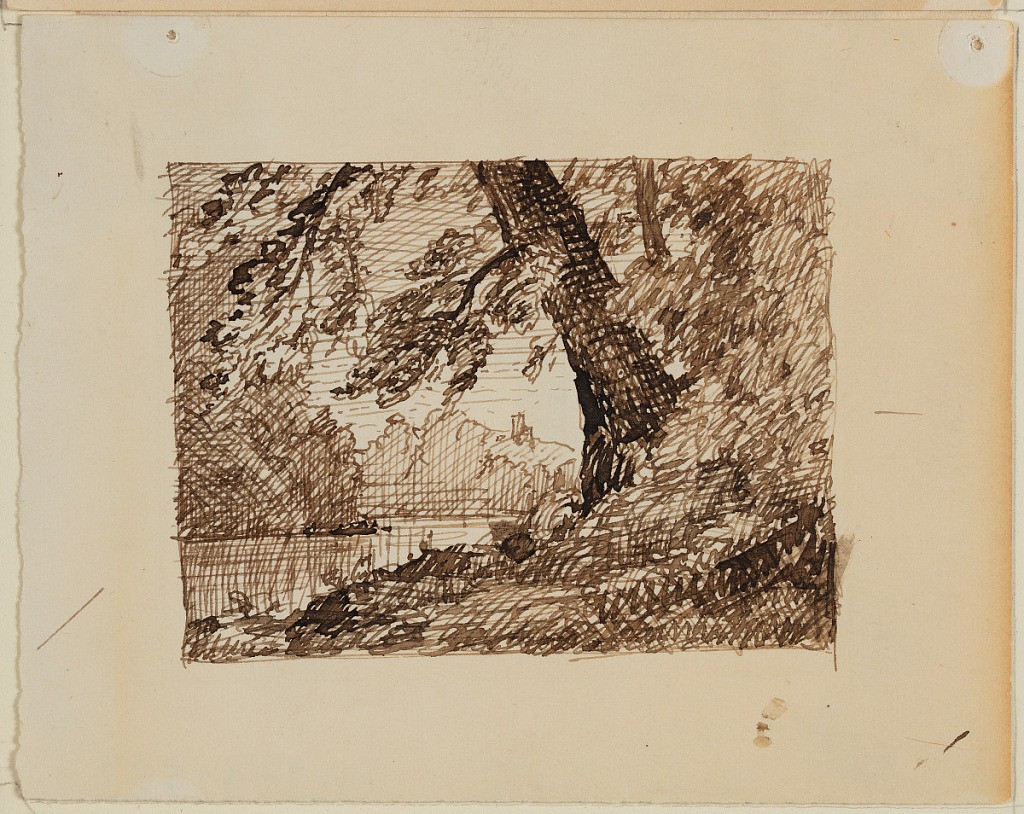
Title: Imaginary River Landscape with Wooded Banks
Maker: Frederic Edwin Church, American, 1826–1900
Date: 1870–75
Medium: Pen and dark brown ink on off-white wove paper
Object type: Drawing
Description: Landscape sketch showing a view of a lush river landscape with heavily wooded banks and a tower on a distant hill. In the foreground at right, a large tree grows diagonally out of a foliage and hangs its branches over the water. At left, the river extends into the middle distance, where it curves round a heavily wooded bank at left. In the background at center, an abrupt hill hosts a tower or castle halfway down its slope at right.